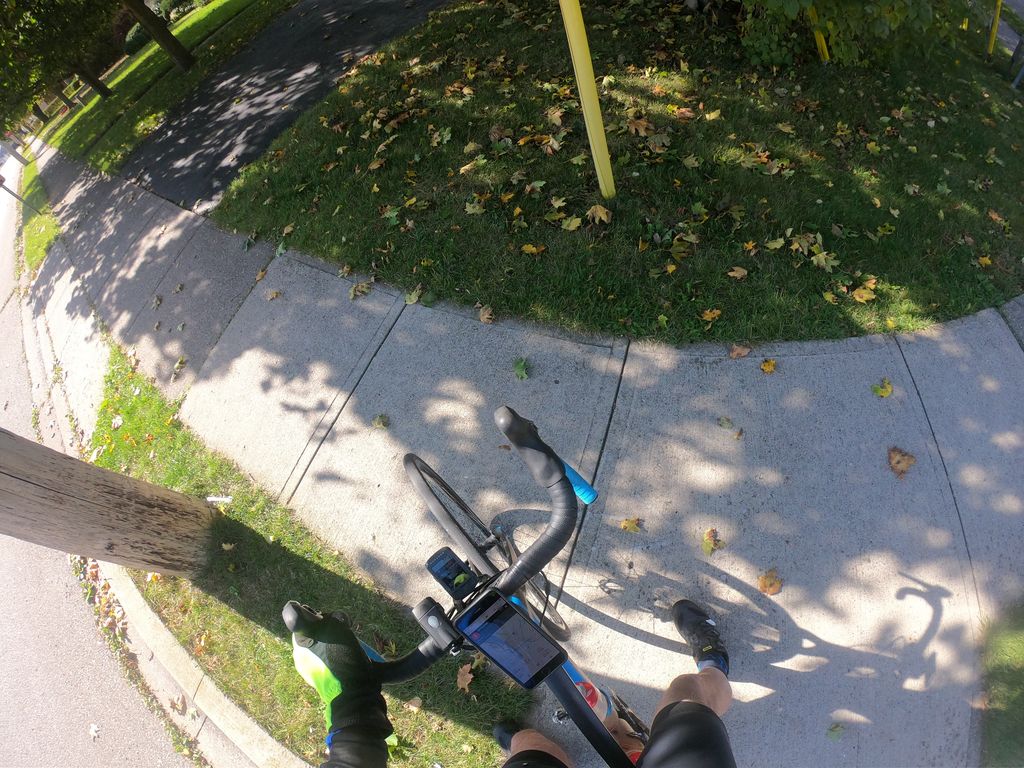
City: kitchener-waterloo